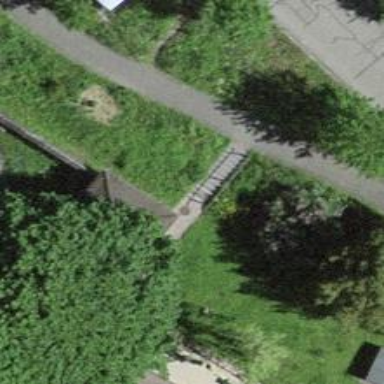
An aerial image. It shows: Set of steps on the road.